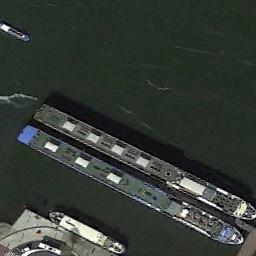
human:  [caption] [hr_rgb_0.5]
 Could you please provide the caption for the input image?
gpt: The two ships are docked at the dock and the water is dark green .

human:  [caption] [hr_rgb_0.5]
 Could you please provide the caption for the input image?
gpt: Three ships are docked neatly by the dock, And another white ship is moving .

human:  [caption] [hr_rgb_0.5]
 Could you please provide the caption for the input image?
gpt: There are three ships in the green water on the shore .

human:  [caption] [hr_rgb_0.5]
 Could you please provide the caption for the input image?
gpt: There are several ships of different sizes beside the dock .

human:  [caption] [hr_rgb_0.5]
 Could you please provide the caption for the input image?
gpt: There are two ships at the harbor .